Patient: sex M, age 64
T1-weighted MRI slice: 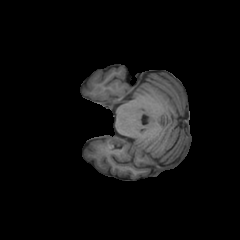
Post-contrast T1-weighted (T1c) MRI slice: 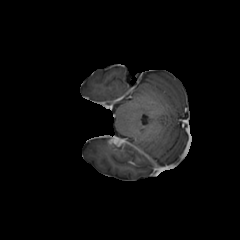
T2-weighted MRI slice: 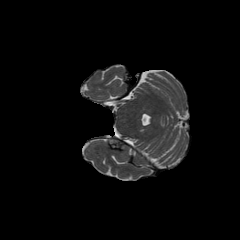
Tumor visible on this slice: yes
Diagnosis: Astrocytoma, IDH-wildtype
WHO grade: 3